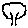
Label: tree